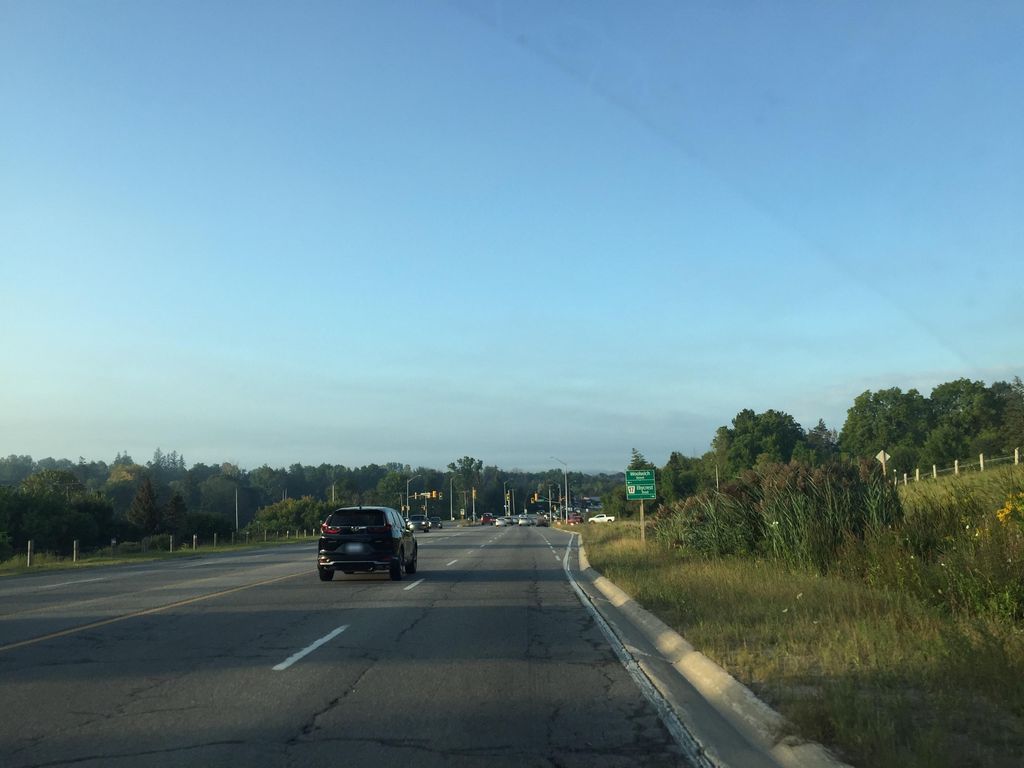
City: kitchener-waterloo